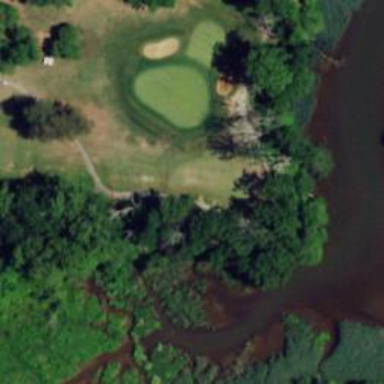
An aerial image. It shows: Golf cartpath that is also road path.